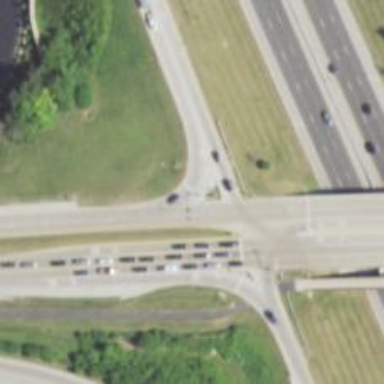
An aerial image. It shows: Trunk link highway.